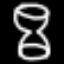
Label: hourglass